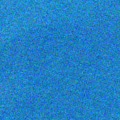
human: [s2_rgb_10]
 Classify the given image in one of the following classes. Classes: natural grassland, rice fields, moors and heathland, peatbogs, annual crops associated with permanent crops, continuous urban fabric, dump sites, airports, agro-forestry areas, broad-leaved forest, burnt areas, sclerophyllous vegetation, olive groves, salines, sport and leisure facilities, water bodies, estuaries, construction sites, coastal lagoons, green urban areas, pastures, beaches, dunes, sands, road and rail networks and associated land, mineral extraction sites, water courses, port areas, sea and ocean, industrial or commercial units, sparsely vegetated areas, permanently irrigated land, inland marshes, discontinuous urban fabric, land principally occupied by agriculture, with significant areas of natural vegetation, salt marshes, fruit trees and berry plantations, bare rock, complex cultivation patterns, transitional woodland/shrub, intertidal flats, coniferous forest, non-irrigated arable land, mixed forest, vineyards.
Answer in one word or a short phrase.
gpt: sea and ocean